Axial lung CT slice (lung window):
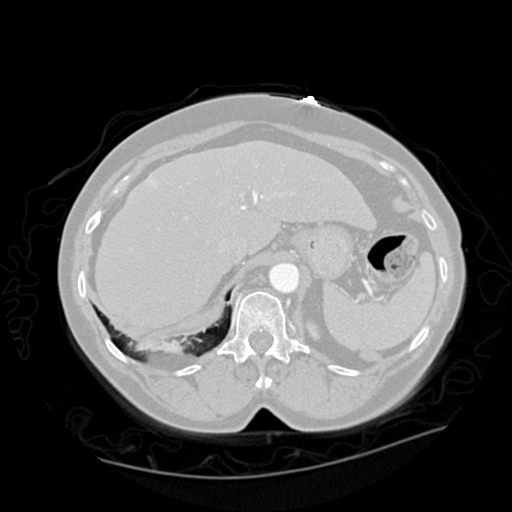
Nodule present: no